Field crop: tomato
Growth stage: 1
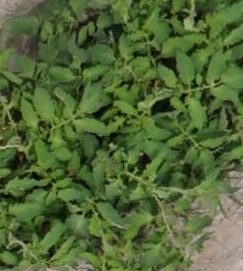
Species: tomato